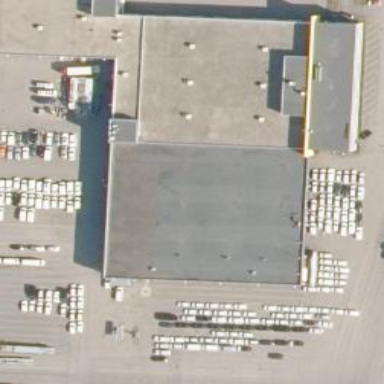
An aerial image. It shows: View of roof of building.